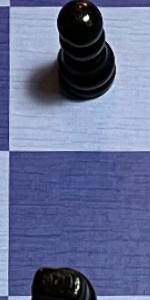
Label: Empty